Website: home-depot
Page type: billing-address
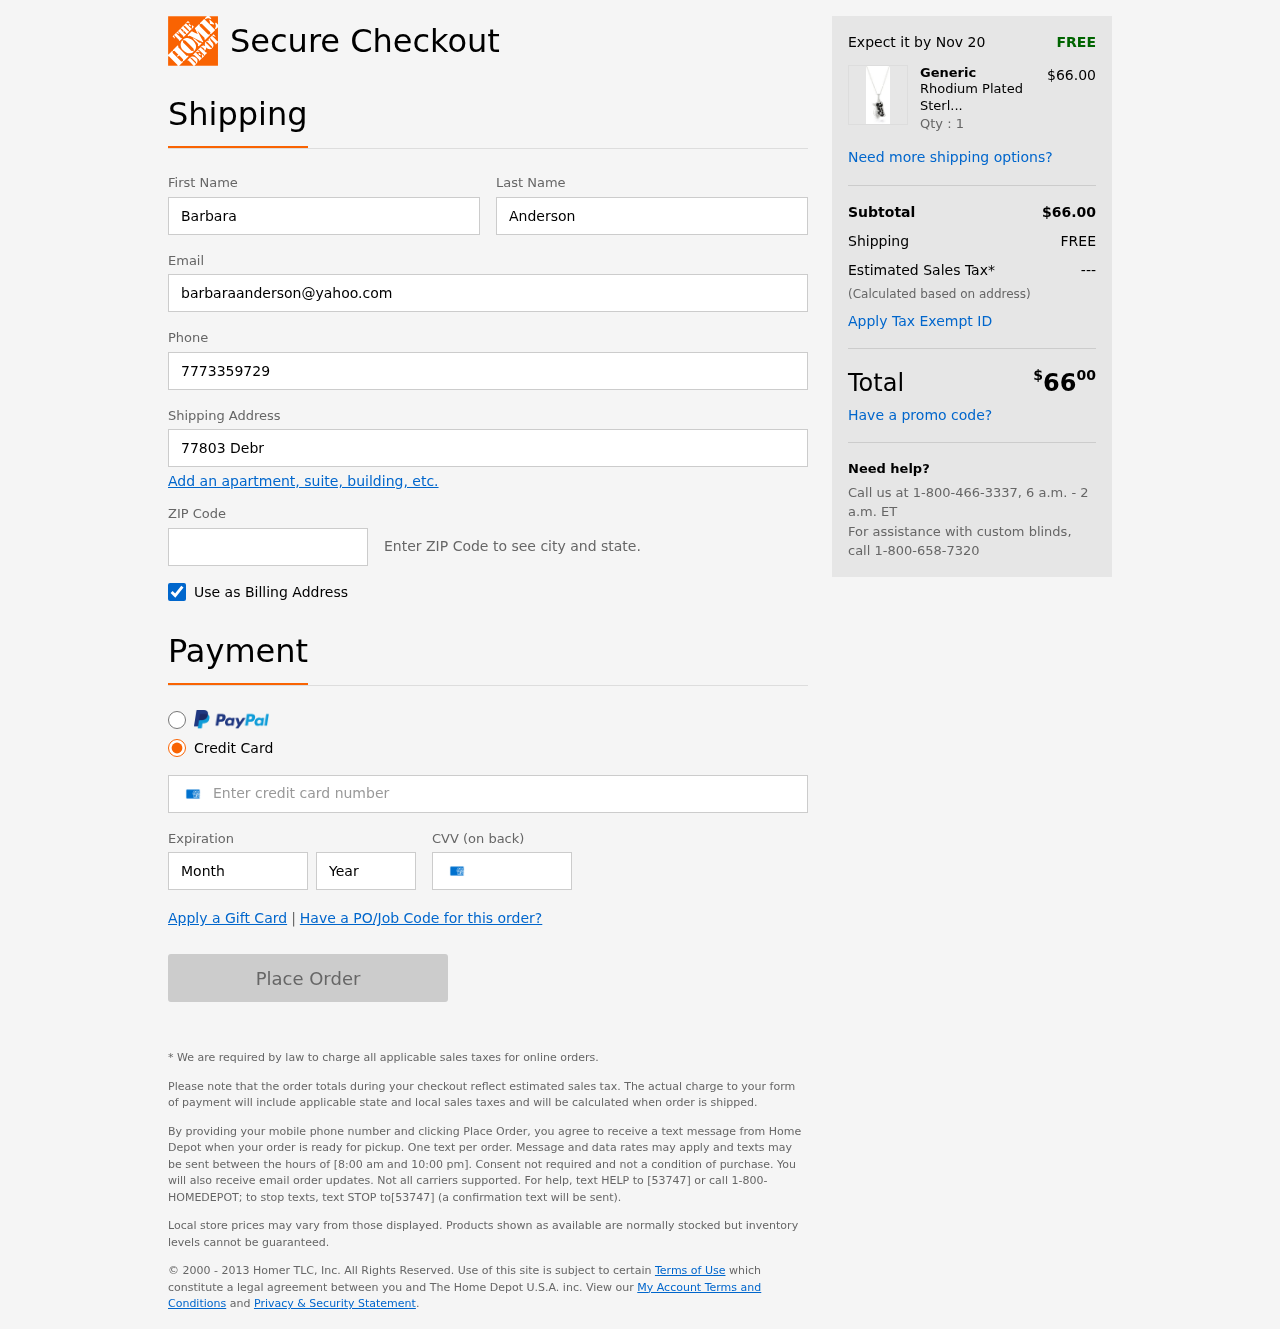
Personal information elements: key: PII_FIRSTNAME
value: Barbara
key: PII_LASTNAME
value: Anderson
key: PII_EMAIL
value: barbaraanderson@yahoo.com
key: PII_PHONE
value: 7773359729
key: PII_STREET
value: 77803 Debra Forks
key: PII_POSTCODE
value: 66990
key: PII_CARD_NUMBER
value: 3466 2812 8086 791
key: PII_CARD_EXPIRY_MONTH
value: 04
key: PII_CARD_CVV
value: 4081
Product elements: key: PRODUCT1_BRAND
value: Generic
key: PRODUCT1_NAME
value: Rhodium Plated Sterling Silver Penguin Pendant Necklace, 18"
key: PRODUCT1_PRICE
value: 66
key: PRODUCT1_QUANTITY
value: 1
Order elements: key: ORDER_DELIVERY_DATE
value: Nov 20
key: ORDER_SUBTOTAL
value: $66.00
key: ORDER_SHIPPING_COST
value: FREE
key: ORDER_TAX
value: ---
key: ORDER_TOTAL2
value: $6600